Question: I have a table like this:

How do I count rows that have identical values in columns A,B,C,D ?
The column 'ID' will be ignored.
For this case, the count result is 2.
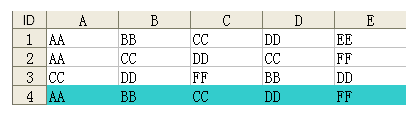
Answer: How about:
'''
SELECT COUNT(*), A, B, C, D
FROM dbo.YourTable
GROUP BY A, B, C, D
-- optional - if you want to skip all the rows that occur only once
-- HAVING COUNT(*) > 1
'''
Basically, you just group your data by the columns of interest, and let SQL count the rows that match each set of column values.